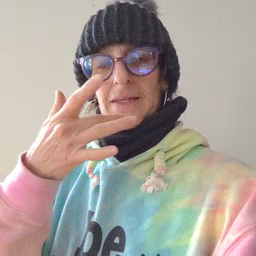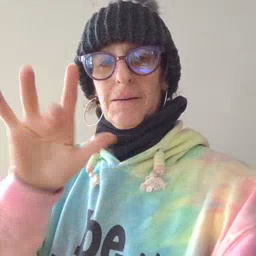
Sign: empty